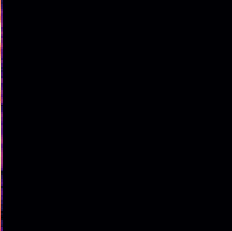
Sound class: Rain